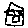
Label: house